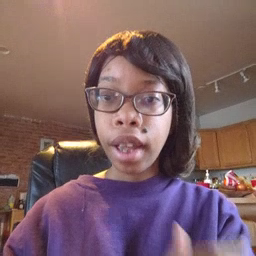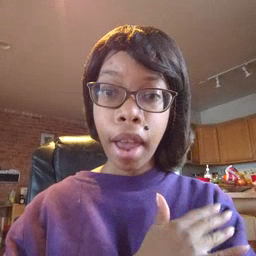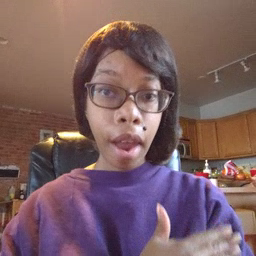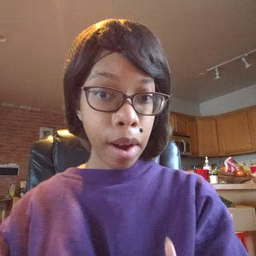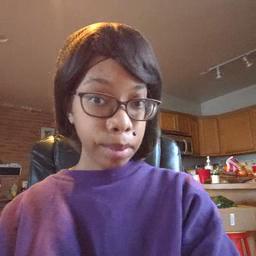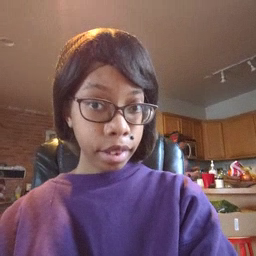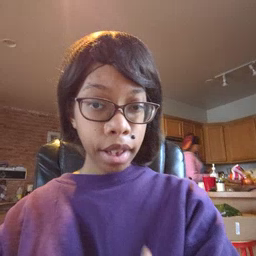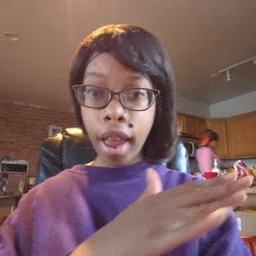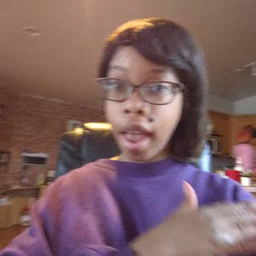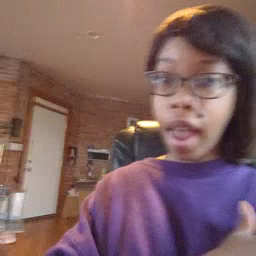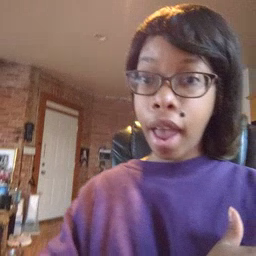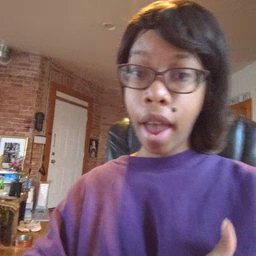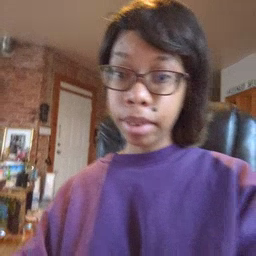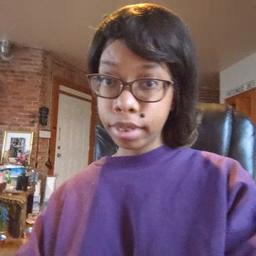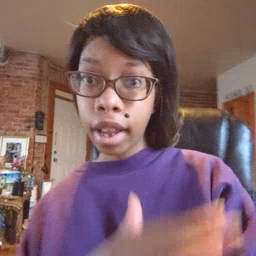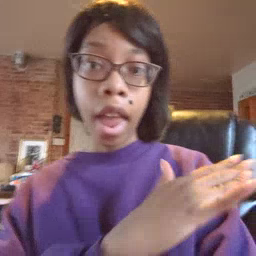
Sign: arm